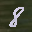
Label: 8